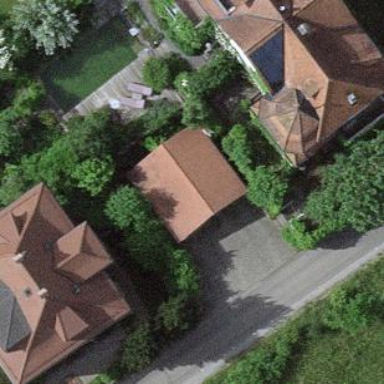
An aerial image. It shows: Group of garages.